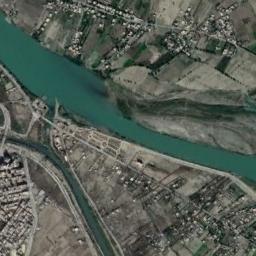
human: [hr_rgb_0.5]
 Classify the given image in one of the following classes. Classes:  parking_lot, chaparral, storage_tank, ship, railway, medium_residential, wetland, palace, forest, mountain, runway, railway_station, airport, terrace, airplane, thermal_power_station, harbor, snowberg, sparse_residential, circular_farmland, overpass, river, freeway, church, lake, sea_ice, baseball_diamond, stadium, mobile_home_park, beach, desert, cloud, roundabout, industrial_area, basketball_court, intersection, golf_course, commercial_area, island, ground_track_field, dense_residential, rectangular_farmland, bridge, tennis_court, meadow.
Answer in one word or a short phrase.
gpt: river